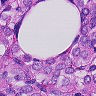
Metastatic tissue present: yes